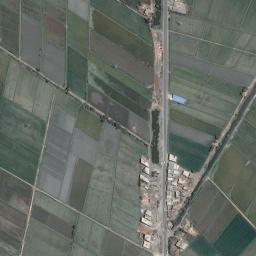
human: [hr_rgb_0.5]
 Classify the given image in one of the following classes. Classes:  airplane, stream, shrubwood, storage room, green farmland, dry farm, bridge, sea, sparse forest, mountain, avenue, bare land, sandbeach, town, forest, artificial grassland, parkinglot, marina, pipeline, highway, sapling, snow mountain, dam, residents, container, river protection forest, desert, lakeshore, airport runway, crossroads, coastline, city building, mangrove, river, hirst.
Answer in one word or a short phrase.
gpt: green farmland